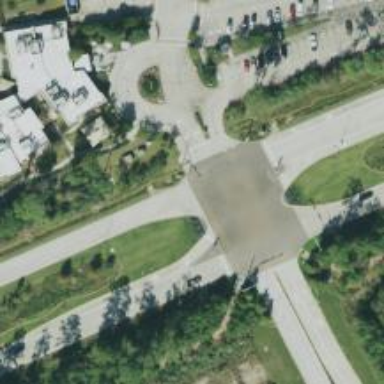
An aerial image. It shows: Secondary link road.